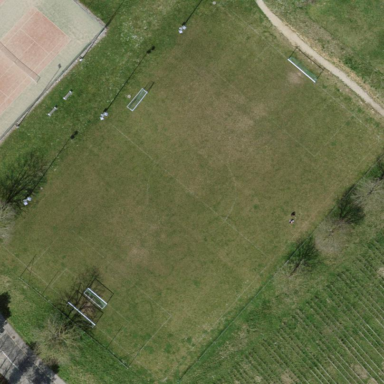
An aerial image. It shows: Soccer pitch designated for leisure and sports activities.